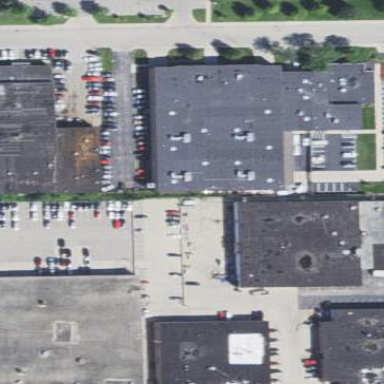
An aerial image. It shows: Commercial building.